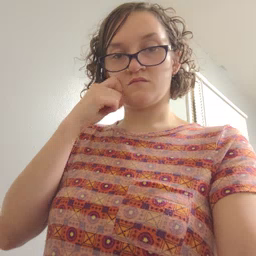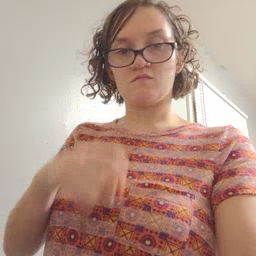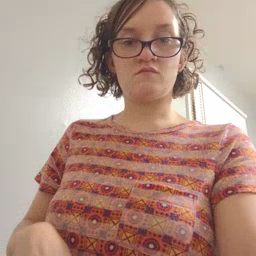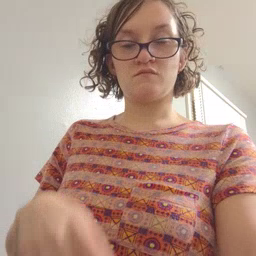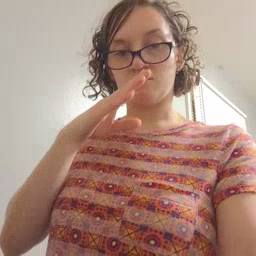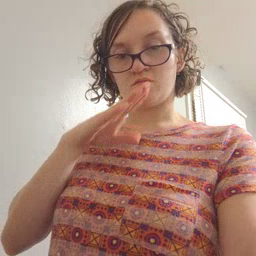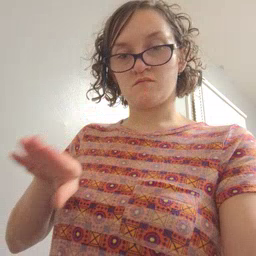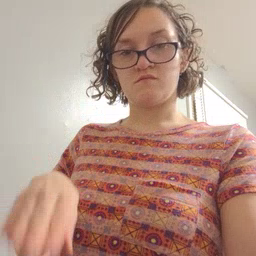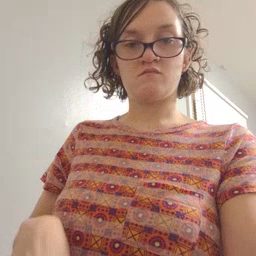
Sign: quiet